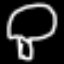
Label: mushroom